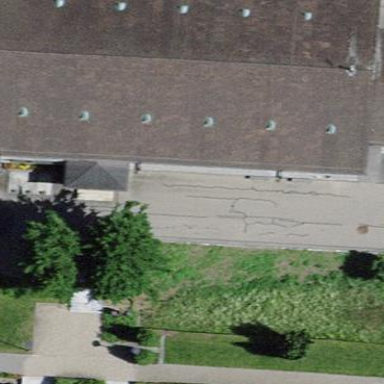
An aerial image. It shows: Building serving as place of worship.